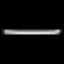
Label: line